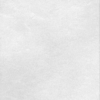
Label: dusty